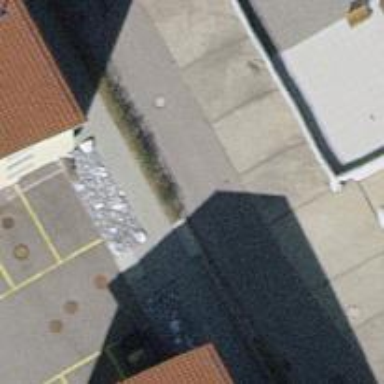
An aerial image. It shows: Concrete steps.